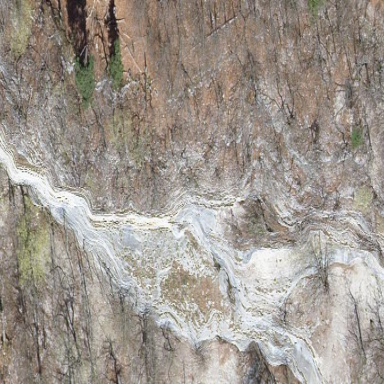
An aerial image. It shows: Landscape dominated by bare rock.